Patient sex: M
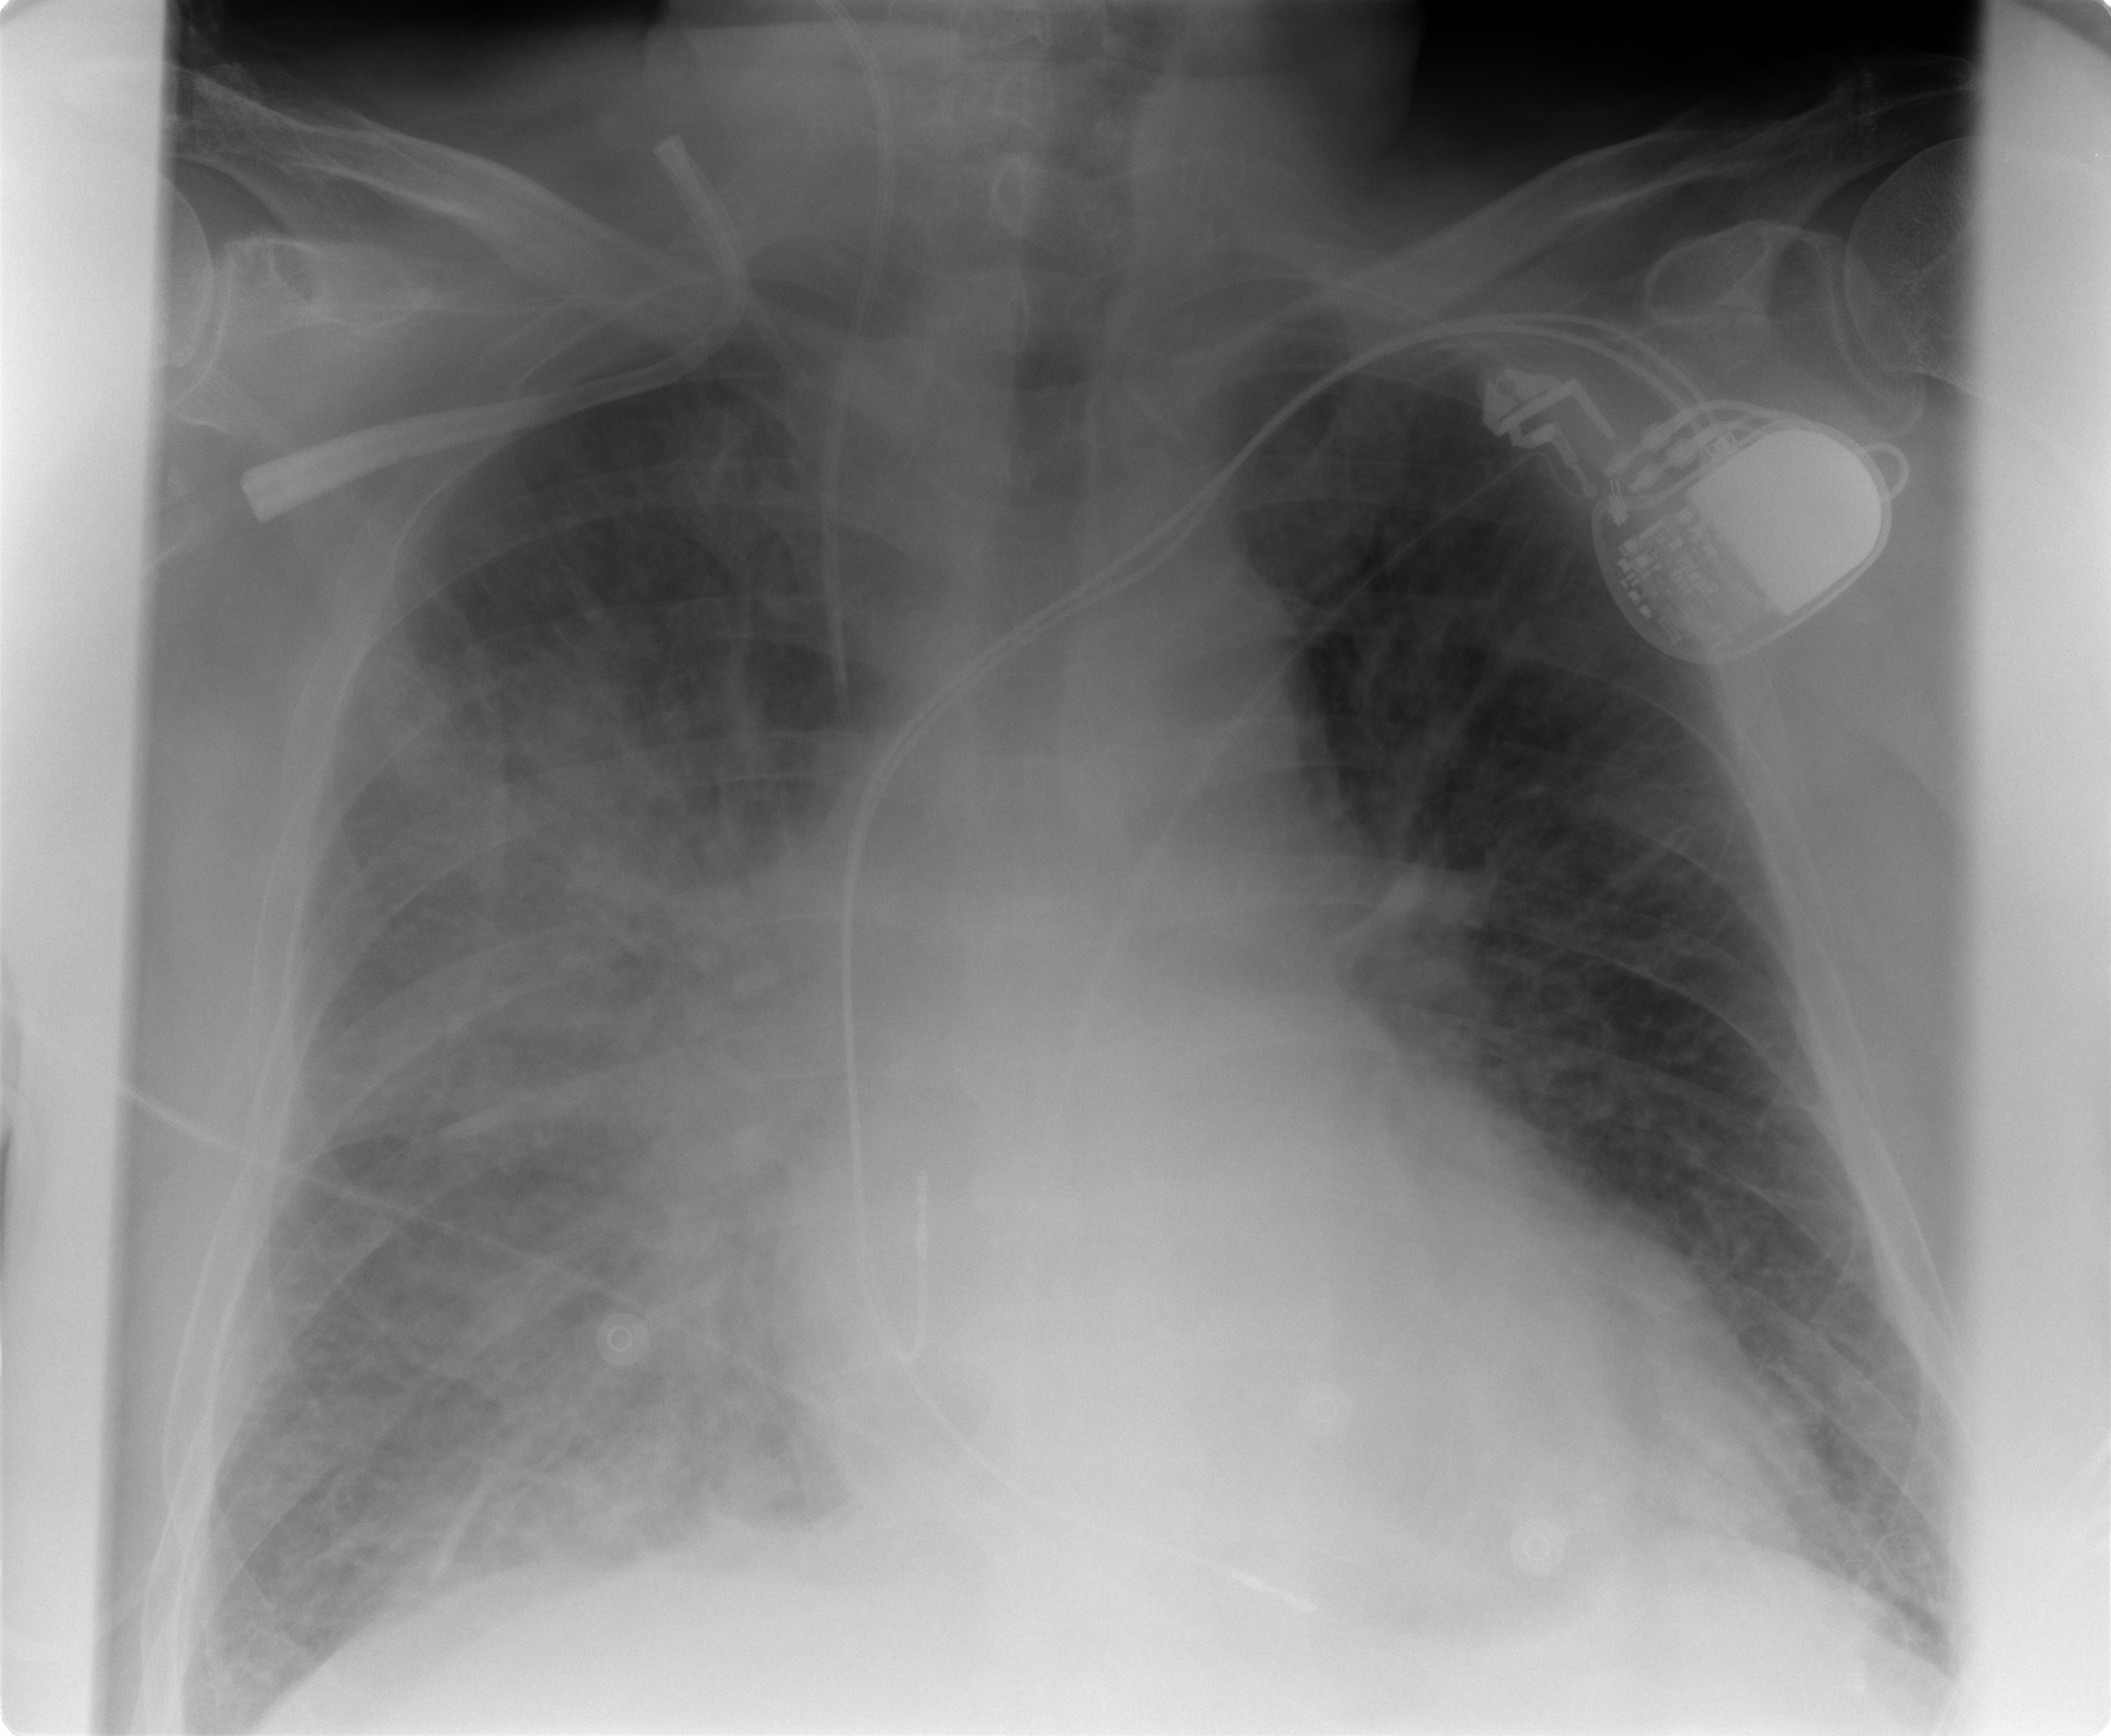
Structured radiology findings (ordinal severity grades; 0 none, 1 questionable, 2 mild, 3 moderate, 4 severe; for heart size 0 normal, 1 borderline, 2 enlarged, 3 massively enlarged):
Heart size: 2
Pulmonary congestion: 3
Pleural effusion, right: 0
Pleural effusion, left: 0
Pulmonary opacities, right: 3
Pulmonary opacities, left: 0
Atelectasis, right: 2
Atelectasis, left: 2